Question: I started getting strange error in React Native, usually in Modals. Sometimes it works, sometimes it can throw an error: Collections <_NSSetM was mutated while being enumerated.
I am using expo 44.0.0.
Here is my package.json file:
'''
{
"scripts": {
"dev": "expo start",
"start": "expo start --dev-client",
"android": "expo run:android",
"ios": "expo run:ios",
"eas-build-post-install": "jetify"
},
"dependencies": {
"@expo-google-fonts/fira-sans": "^0.1.0",
"@expo/metro-config": "^0.1.72",
"@neverdull-agency/expo-unlimited-secure-store": "^1.0.10",
"@ptomasroos/react-native-multi-slider": "https://github.com/ptomasroos/react-native-multi-slider",
"@react-native-async-storage/async-storage": "~1.15.0",
"@react-native-community/datetimepicker": "4.0.0",
"@react-native-community/hooks": "^2.6.0",
"@react-native-community/netinfo": "6.0.0",
"@react-native-masked-view/masked-view": "^0.2.6",
"@react-native-picker/picker": "2.2.1",
"@react-navigation/bottom-tabs": "^6.0.9",
"@react-navigation/native": "^6.0.6",
"@react-navigation/stack": "^6.0.11",
"@reduxjs/toolkit": "^1.7.1",
"@sentry/react-native": "^3.2.13",
"axios": "^0.24.0",
"buffer": "^6.0.3",
"date-fns": "^2.28.0",
"dayjs": "^1.10.6",
"expo": "~44.0.0",
"expo-analytics-segment": "~11.1.0",
"expo-application": "~4.0.1",
"expo-asset": "~8.4.6",
"expo-av": "~10.2.0",
"expo-barcode-scanner": "~11.2.0",
"expo-blur": "~11.0.0",
"expo-camera": "~12.1.2",
"expo-clipboard": "~2.1.0",
"expo-constants": "~13.0.1",
"expo-crypto": "~10.1.0",
"expo-dev-client": "~0.8.4",
"expo-device": "~4.1.0",
"expo-document-picker": "~10.1.3",
"expo-face-detector": "~11.1.3",
"expo-file-system": "~13.1.4",
"expo-gl": "~11.1.1",
"expo-haptics": "~11.1.0",
"expo-image-picker": "~12.0.1",
"expo-linear-gradient": "~11.0.3",
"expo-linking": "~3.0.0",
"expo-local-authentication": "~12.1.0",
"expo-media-library": "~14.0.0",
"expo-modules-core": "~0.6.4",
"expo-notifications": "~0.14.0",
"expo-secure-store": "~11.1.0",
"expo-sharing": "~10.1.0",
"expo-splash-screen": "~0.14.1",
"expo-status-bar": "~1.2.0",
"expo-system-ui": "~1.1.0",
"expo-updates": "~0.11.6",
"expo-web-browser": "~10.1.0",
"just-clone": "^3.2.1",
"lottie-ios": "3.2.3",
"lottie-react-native": "5.0.1",
"query-string": "^7.0.1",
"react": "17.0.1",
"react-dom": "17.0.1",
"react-hook-form": "7.11.1",
"react-native": "0.64.3",
"react-native-collapsible": "^1.6.0",
"react-native-confirmation-code-field": "^7.3.0",
"react-native-dropdown-picker": "^5.2.3",
"react-native-gesture-handler": "~2.1.0",
"react-native-get-random-values": "~1.7.2",
"react-native-htmlview": "^0.16.0",
"react-native-keyboard-aware-scroll-view": "^0.9.5",
"react-native-qrcode-svg": "^6.1.1",
"react-native-reanimated": "~2.3.1",
"react-native-reanimated-carousel": "^2.2.3",
"react-native-responsive-screen": "^1.4.2",
"react-native-safe-area-context": "3.3.2",
"react-native-screens": "~3.10.1",
"react-native-snap-carousel": "3.7.2",
"react-native-svg": "12.1.1",
"react-native-twilio-video-webrtc": "^2.1.0",
"react-native-webview": "^11.15.0",
"react-redux": "^7.2.6",
"redux-persist": "^6.0.0",
"rn-pdf-reader-js": "^4.1.1",
"rodnecislo": "^1.6.0",
"sentry-expo": "^4.0.0",
"styled-components": "^5.3.3",
"styled-system": "^5.1.5",
"uuid": "^8.3.2"
},
"devDependencies": {
"@babel/core": "^7.12.9",
"@babel/preset-react": "^7.16.7",
"@babel/preset-typescript": "^7.16.5",
"@types/node": "^15.12.1",
"@types/react": "~17.0.21",
"@types/react-native": "~0.64.12",
"@types/react-native-htmlview": "^0.12.3",
"@types/react-native-snap-carousel": "^3.8.3",
"@types/react-redux": "^7.1.18",
"@types/styled-components-react-native": "^5.1.2",
"@types/styled-system": "^5.1.11",
"@types/uuid": "^8.3.1",
"@welldone-software/why-did-you-render": "^6.2.3",
"babel-plugin-module-resolver": "^4.1.0",
"babel-plugin-transform-remove-console": "^6.9.4",
"jetifier": "^2.0.0",
"prettier": "^2.3.2",
"typescript": "~4.3.5"
},
"private": true,
"name": "orbi",
"version": "1.0.0"
}
'''
Does anyone faced this issue before? Would really appreciate for any suggestions.
[Error hapenning on iOS while clicking on button in Modal][1]

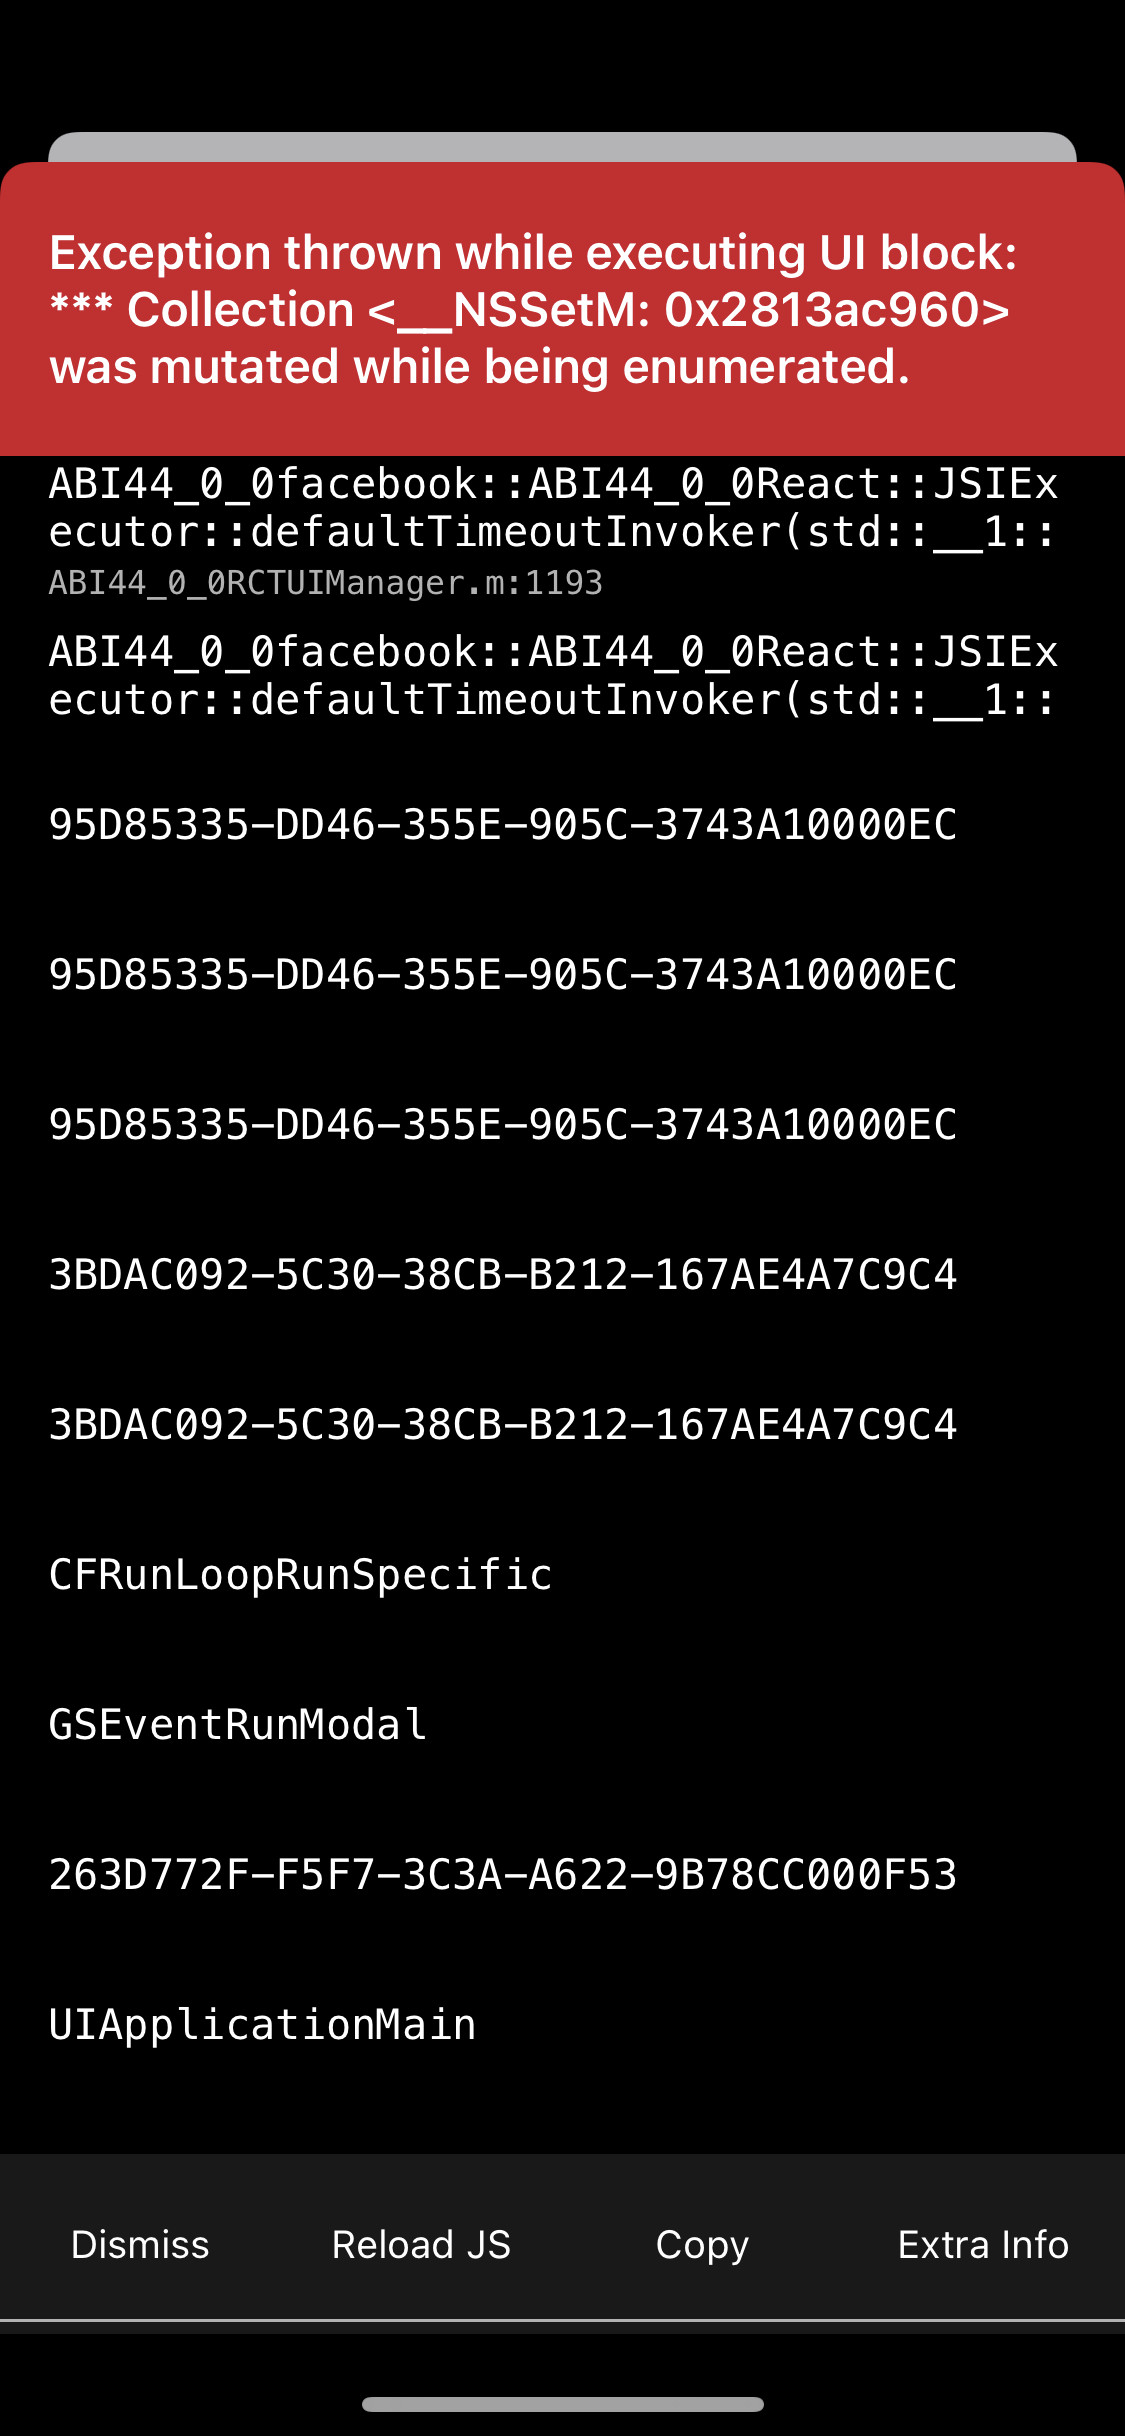
Answer: Issue was fixed by downgrading package react-native-reanimated to the previous version and avoiding entering and exiting animations.